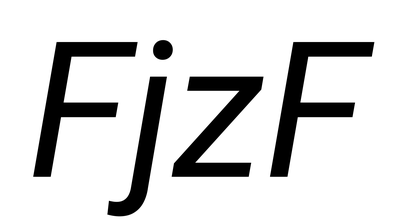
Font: Roboto-Italic_Italic